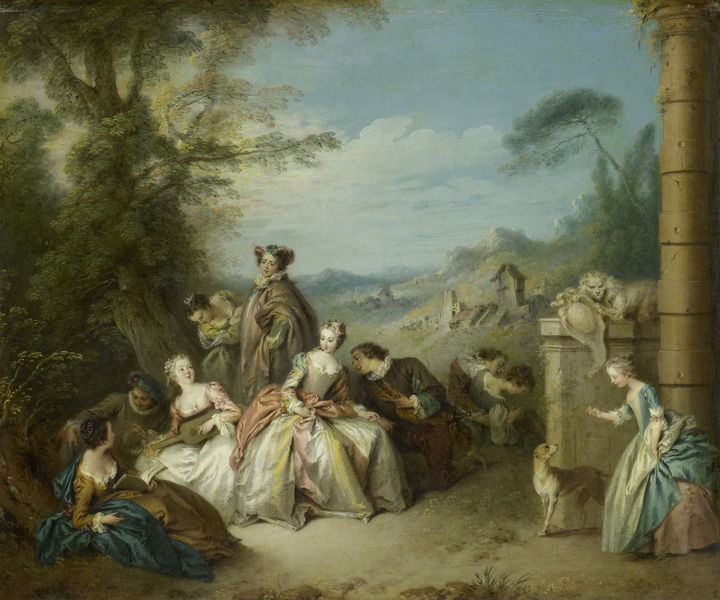
Titel: Galant gezelschap in een landschap
Künstler: Jean Baptiste François Pater
Standort: Amsterdam
Institution: Rijksmuseum
Schlagwörter: himmel, blue, column, court, crown, hat, king, men, oil, people, red, white, women, dress, dresses, frauen, girls, green, group, hair, ladies, lady, meeting, painting, robe, sit, talking, wall, maid, pink, brown, natur, classical, cloud, clouds, man, sky, tree, hill, house, landscape, mountains, nature, germany, trees, boy, grass, drawing, dog, french, books, love, reading, outside, valley, baum, männer, party, royal, instrument, music, historical, fountain, art, medieval, animal, mill, lanscape, wolken, gowns, stripes, sleep, canvas, sheep, fete, pillar, blue sky, rococo, rich, landschaft, kissing, lion, well, royalty, barock, hund, pique nique, europe, buch, guitar, kleid, compagnie, entertainment, hound, lute, singing, bosom, cleavage, fragonard, rokoko, european, kneel, romance, säule, laute, slip, sing, renessance, relaxing, waist, frock, kleider, gargoyle, guys, fichu, peeple, piller, sitting down, stone lion, pannier, puffy clouds, big skirt, goys, recreation, fete gallante